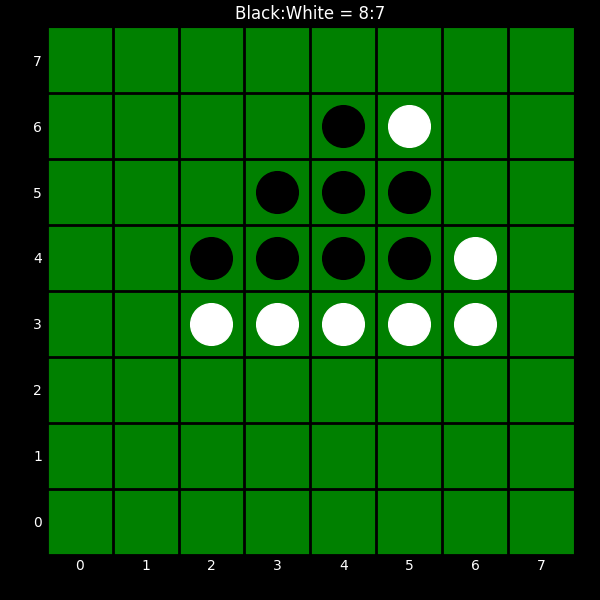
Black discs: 8
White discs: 7